Field crop: maize
Growth stage: 2
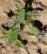
Species: atriplex